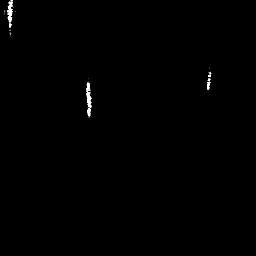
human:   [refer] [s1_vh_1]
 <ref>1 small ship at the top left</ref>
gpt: <box>[[1, 0, 5, 10, 0]]</box>